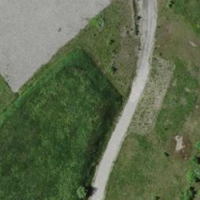
EUNIS habitat code: 56
Species observed at this site:
Dolycoris baccarum
Ectophasia crassipennis
Colletes cunicularius
Anthophora plumipes
Bombus terrestris
Eristalis arbustorum
Megachile rotundata
Bombus hypnorum
Eristalis tenax
Chrysotoxum festivum
Andrena lagopus
Osmia aurulenta
Bombus sylvarum
Osmia bicolor
Bombus hortorum